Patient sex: M
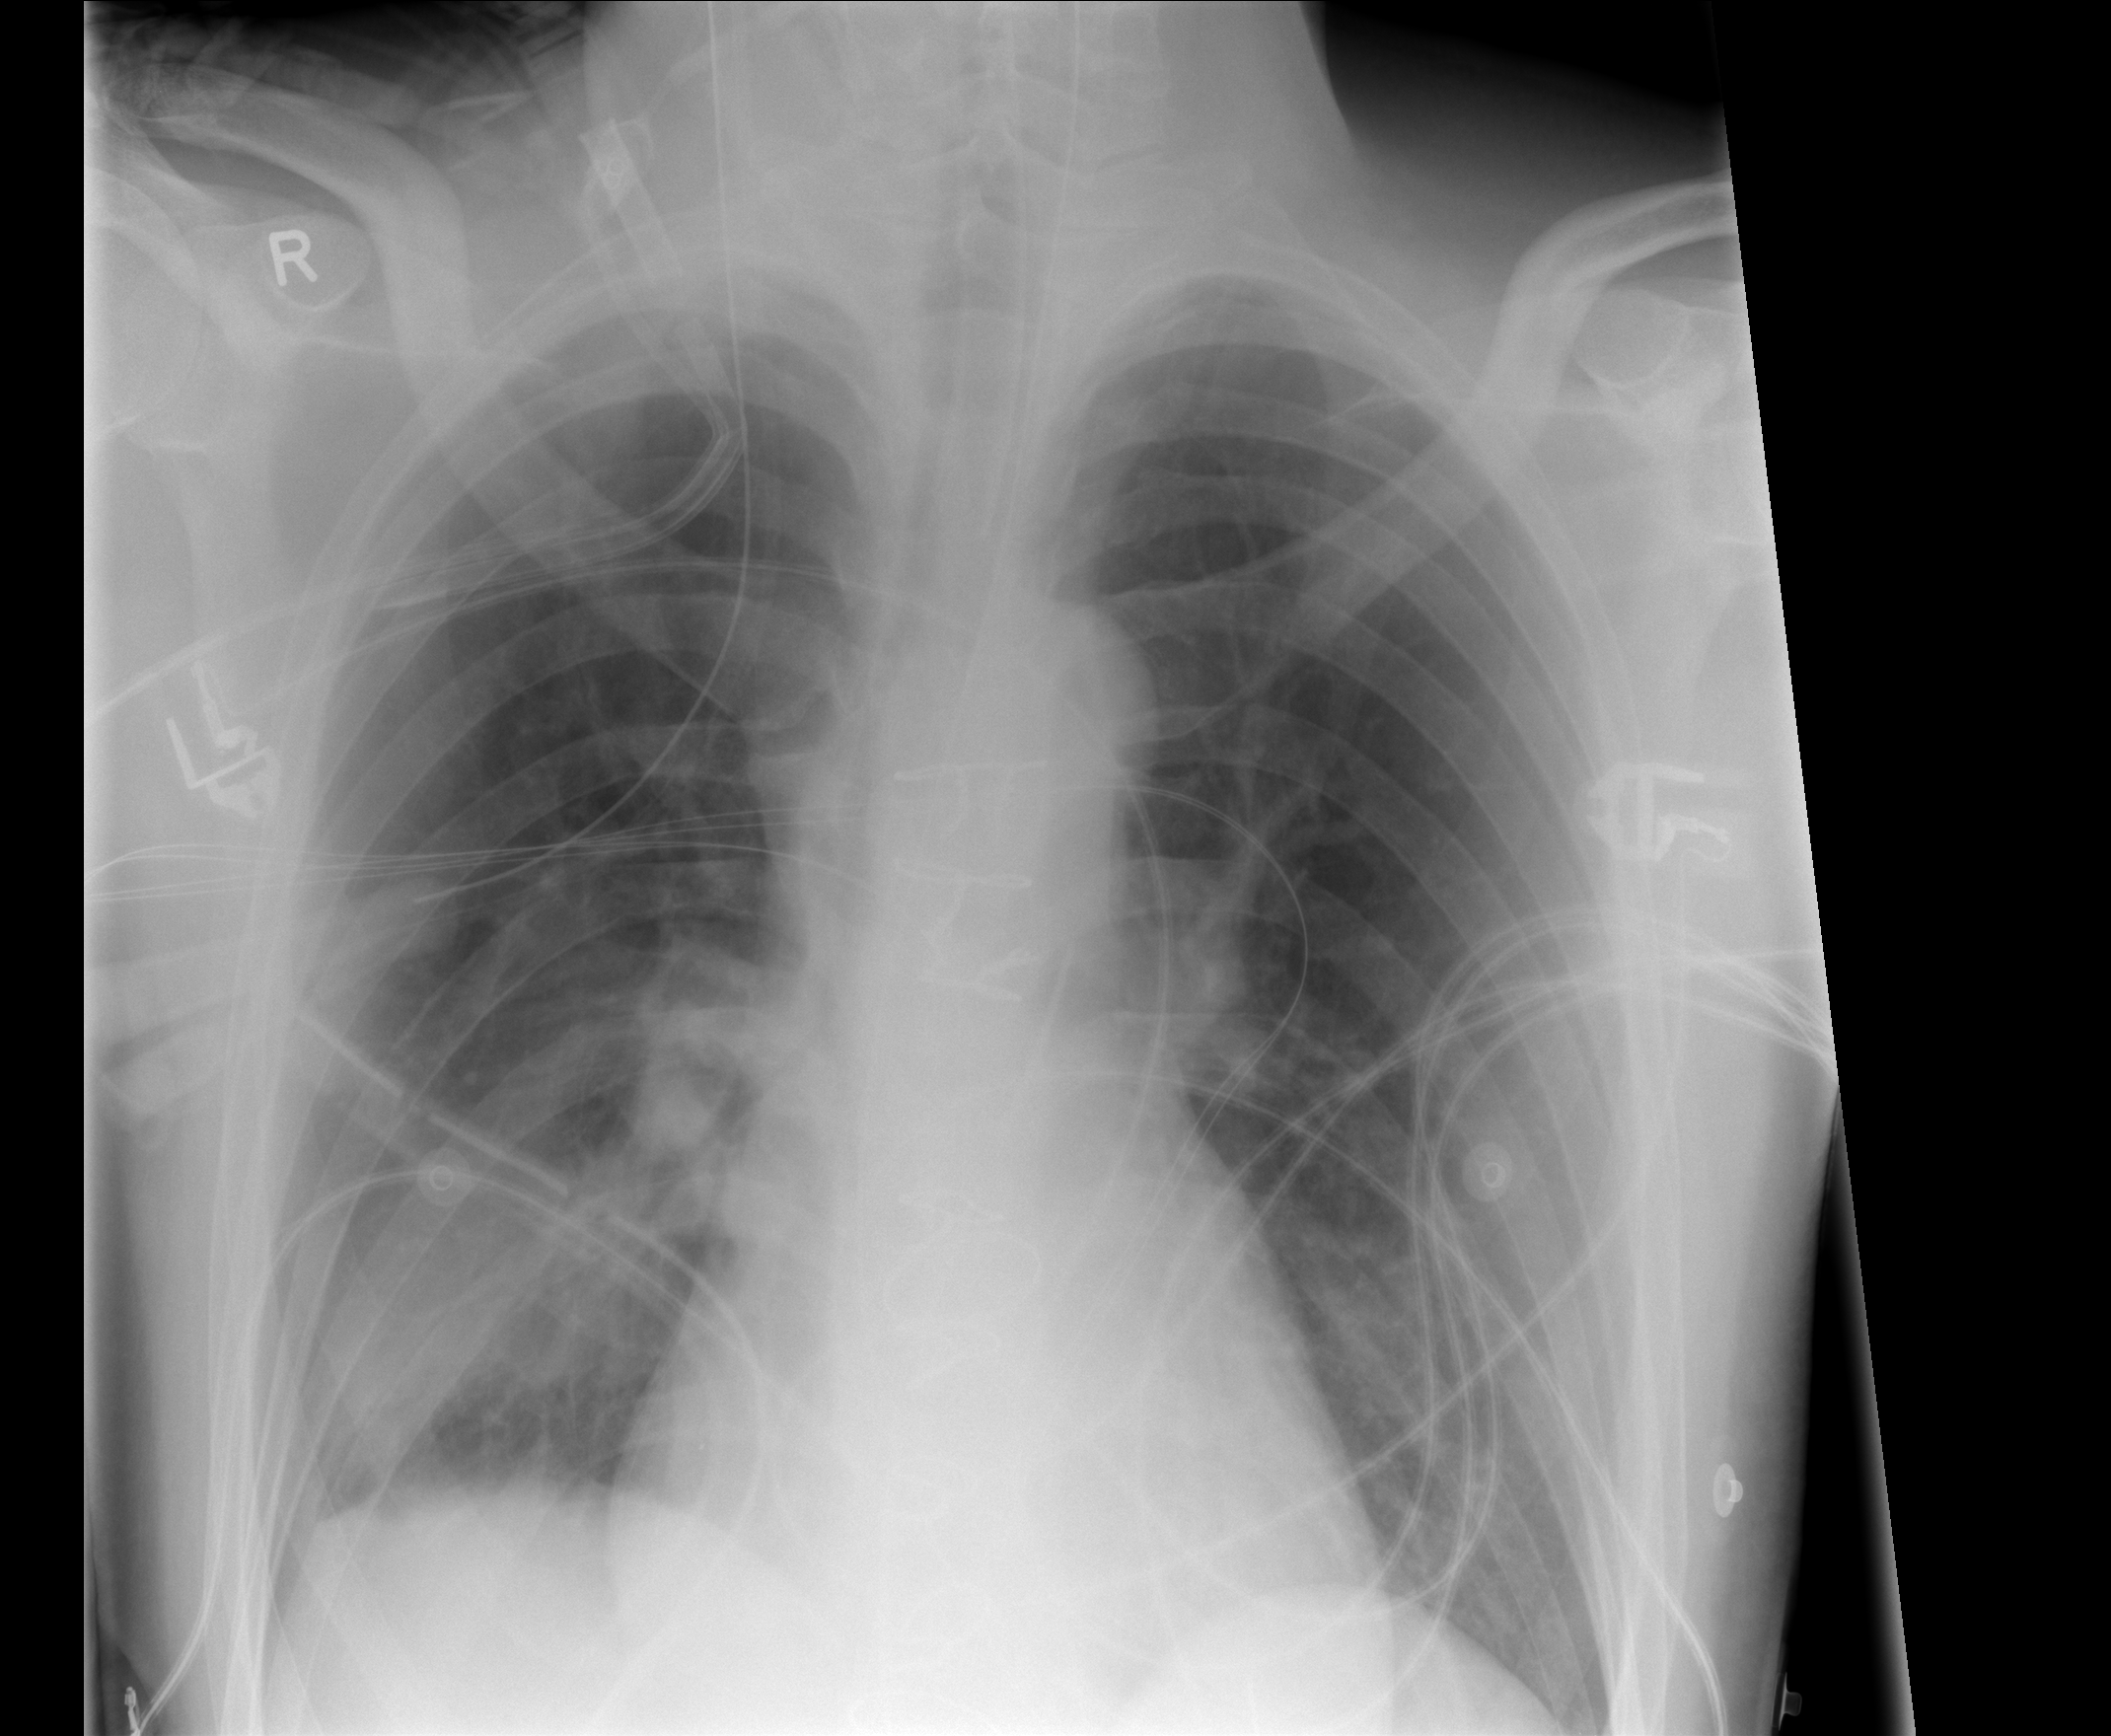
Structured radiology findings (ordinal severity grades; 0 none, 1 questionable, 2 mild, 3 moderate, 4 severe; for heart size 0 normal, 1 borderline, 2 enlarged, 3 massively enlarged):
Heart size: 0
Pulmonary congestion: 0
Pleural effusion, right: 0
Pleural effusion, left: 0
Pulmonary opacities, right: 2
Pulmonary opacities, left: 0
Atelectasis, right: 2
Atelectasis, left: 0